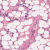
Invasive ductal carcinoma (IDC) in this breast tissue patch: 0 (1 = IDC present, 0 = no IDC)